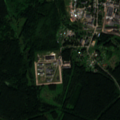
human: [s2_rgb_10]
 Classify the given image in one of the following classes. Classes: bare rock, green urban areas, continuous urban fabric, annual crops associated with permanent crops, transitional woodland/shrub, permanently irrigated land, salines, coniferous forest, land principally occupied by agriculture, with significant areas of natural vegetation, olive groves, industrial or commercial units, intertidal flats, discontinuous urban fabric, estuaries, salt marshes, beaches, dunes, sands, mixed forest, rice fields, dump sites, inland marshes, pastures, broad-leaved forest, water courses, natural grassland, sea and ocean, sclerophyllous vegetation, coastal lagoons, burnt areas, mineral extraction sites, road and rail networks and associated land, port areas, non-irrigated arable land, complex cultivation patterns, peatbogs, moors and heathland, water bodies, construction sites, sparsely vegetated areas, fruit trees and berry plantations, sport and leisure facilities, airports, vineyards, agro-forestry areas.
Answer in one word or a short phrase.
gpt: industrial or commercial units, mixed forest